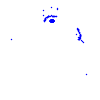
Particle: pion